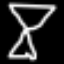
Label: hourglass